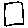
Label: square